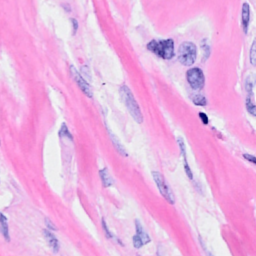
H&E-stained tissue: Breast